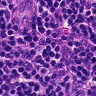
Metastatic tissue present: no